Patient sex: M
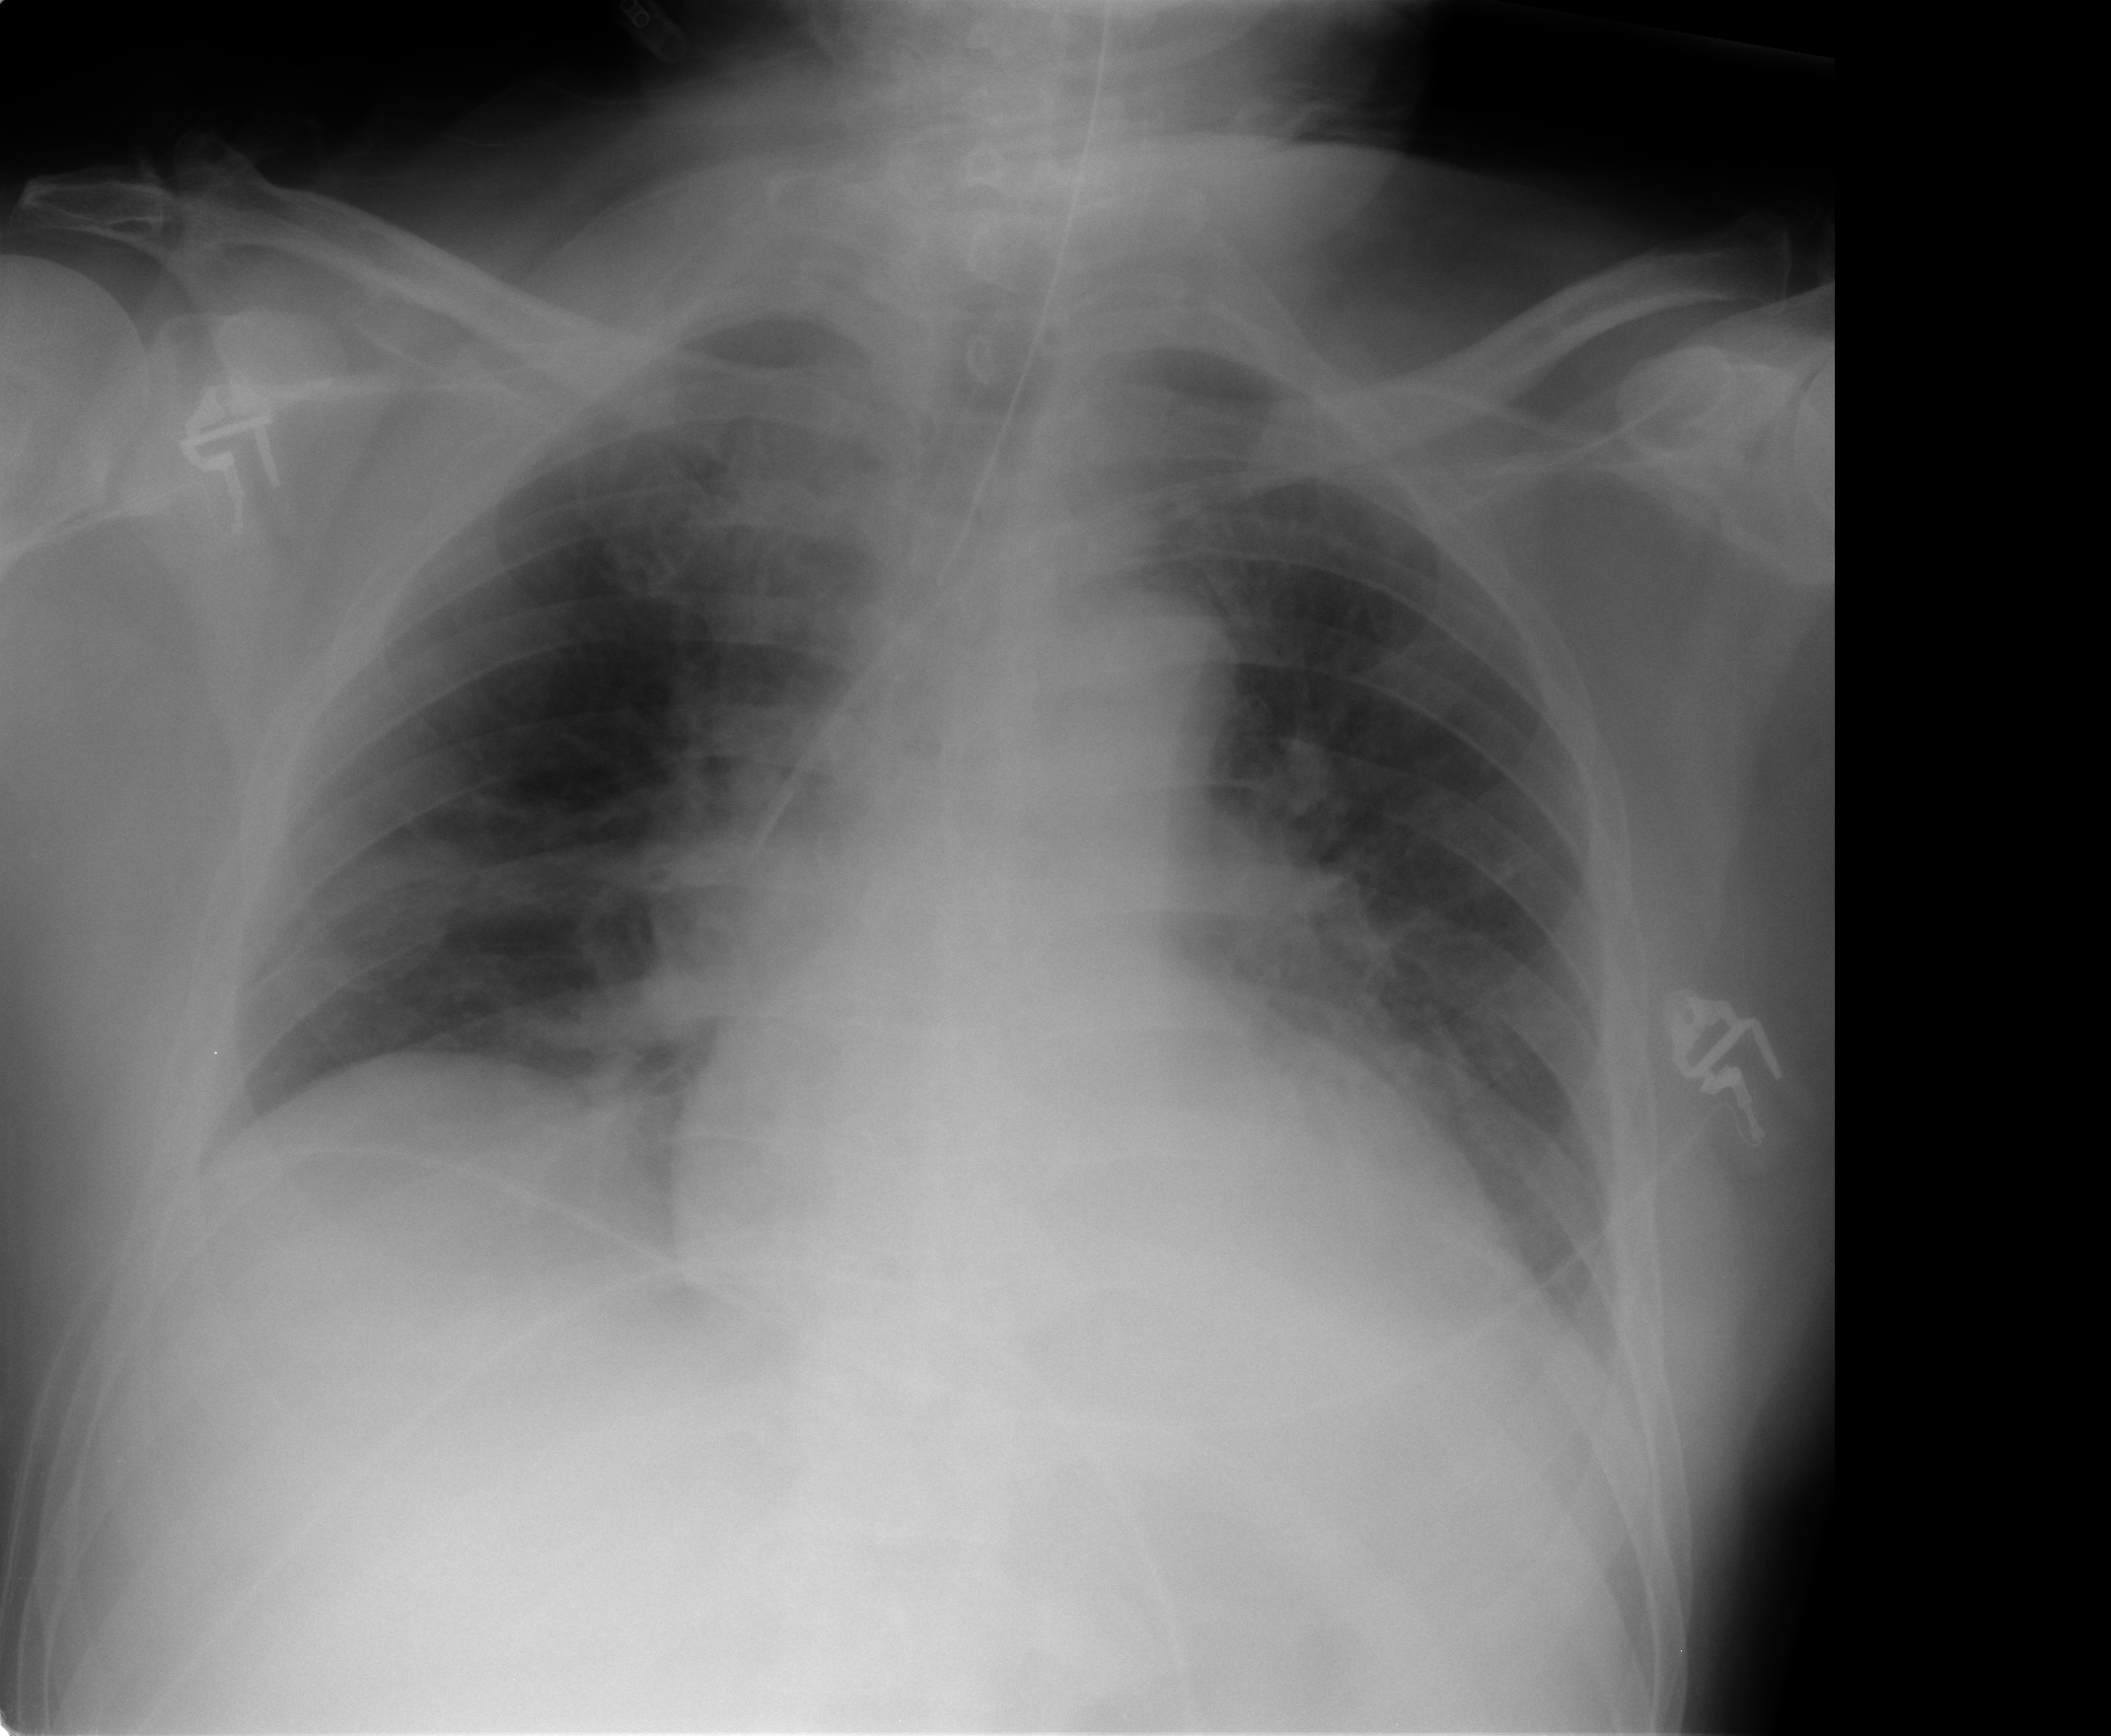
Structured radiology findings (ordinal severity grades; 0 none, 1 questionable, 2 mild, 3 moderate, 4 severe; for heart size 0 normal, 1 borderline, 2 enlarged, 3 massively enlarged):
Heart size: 2
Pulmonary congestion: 0
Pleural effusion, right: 0
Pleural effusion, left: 0
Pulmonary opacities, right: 0
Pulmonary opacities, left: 0
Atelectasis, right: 2
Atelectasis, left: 2